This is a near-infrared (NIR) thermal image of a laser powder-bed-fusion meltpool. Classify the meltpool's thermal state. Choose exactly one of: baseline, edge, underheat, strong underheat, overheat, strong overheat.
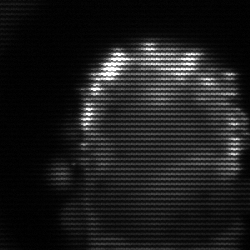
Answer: baseline